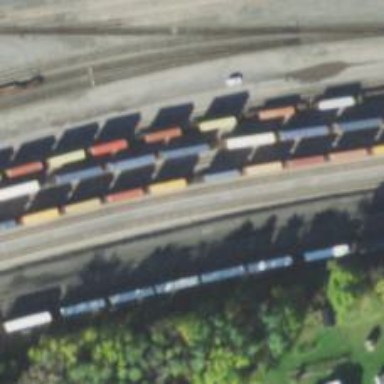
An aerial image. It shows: Railway yard.